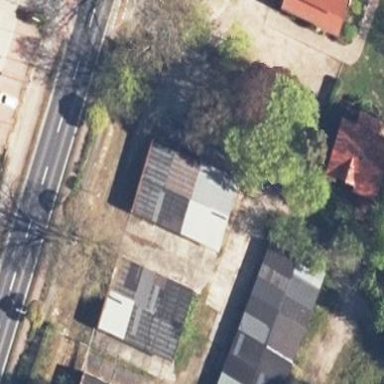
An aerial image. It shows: Group of garages.